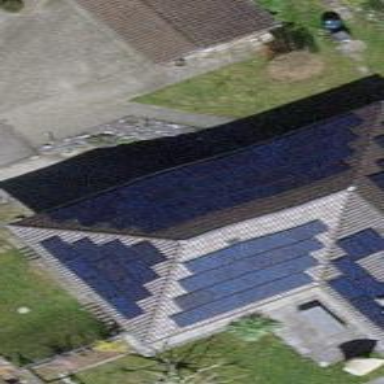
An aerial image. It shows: Solar power generator utilizing photovoltaic technology with solar photovoltaic panels.